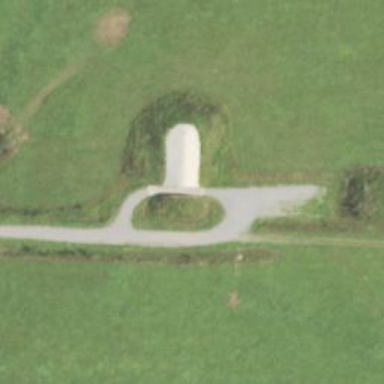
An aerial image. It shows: Military bunker.